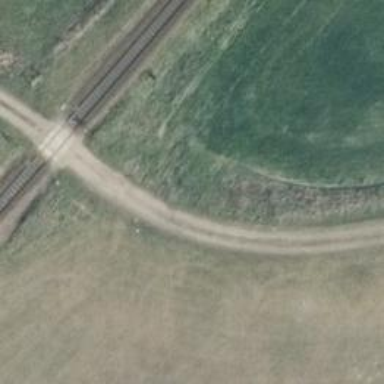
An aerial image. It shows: Track with grade3 tracktype.